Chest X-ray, PA view. Patient: 48 years old, sex F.
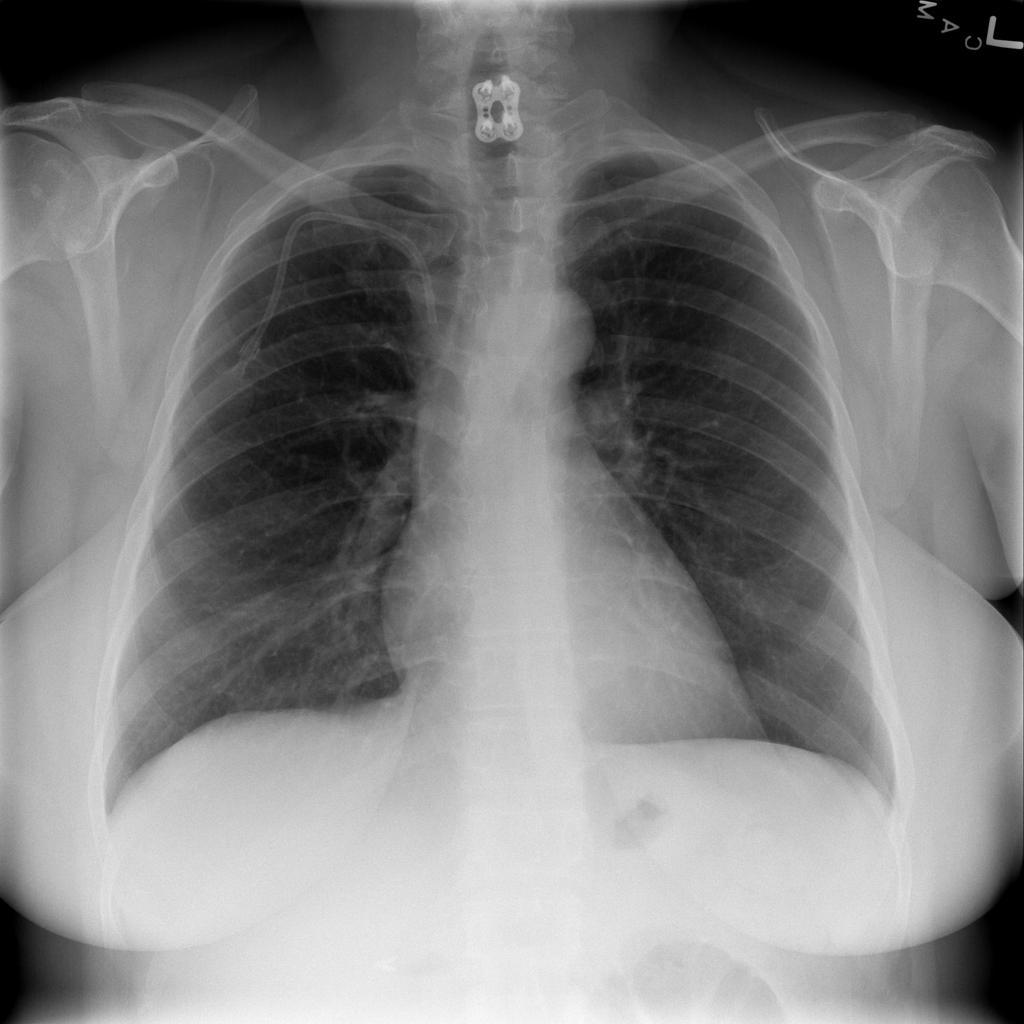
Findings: No Finding